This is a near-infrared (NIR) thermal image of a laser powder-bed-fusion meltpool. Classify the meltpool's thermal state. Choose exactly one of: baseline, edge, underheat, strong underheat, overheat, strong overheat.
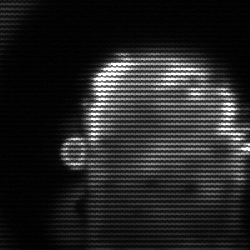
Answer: baseline